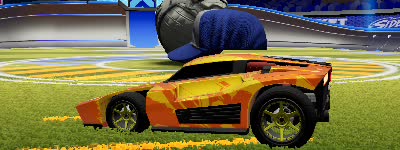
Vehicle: breakout